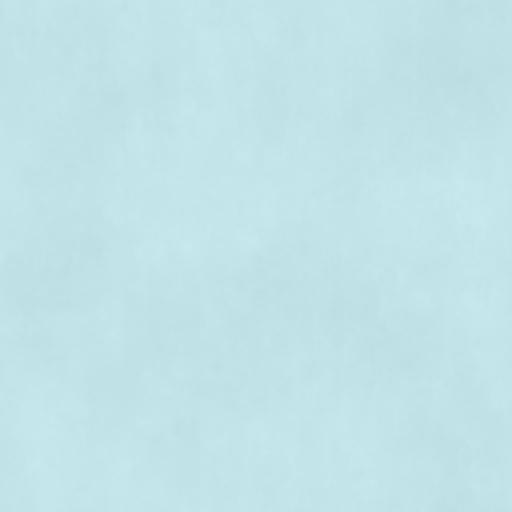
Tags: crack cracked cracks light paint painted reflective shiny white